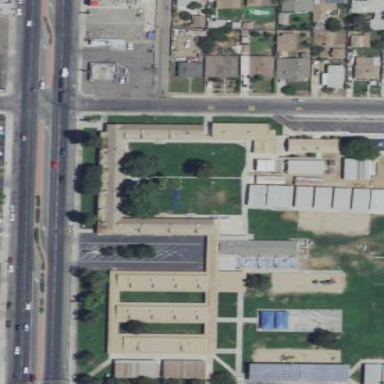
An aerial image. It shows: The Lamont Elementary School building.